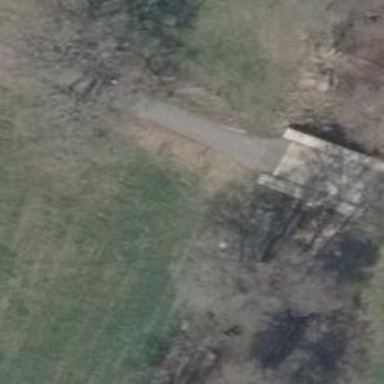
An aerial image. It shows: Concrete path bridge for bicycles.